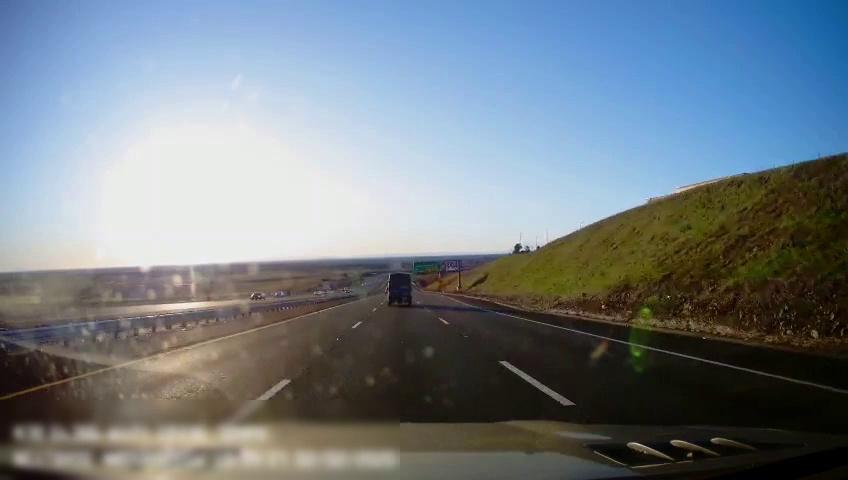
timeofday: Day
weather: Sunny
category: Drivable Space
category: Drivable Space
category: Vehicles | Truck
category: Vehicles | Car
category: Lanes | Current Lane
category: Lanes | Current Lane
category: Lanes | Alternate Lane
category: Lanes | Alternate Lane
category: Traffic | Signs